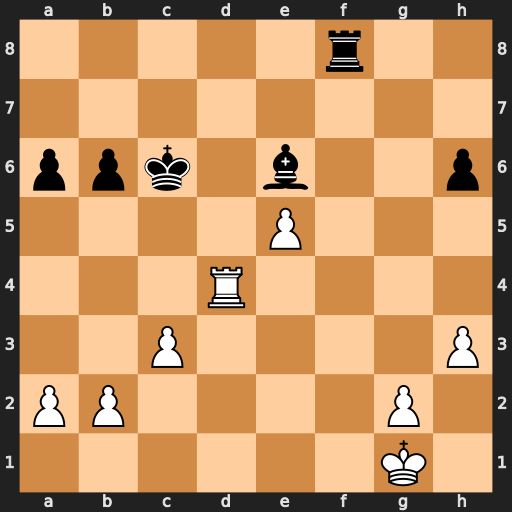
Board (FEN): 5r2/8/ppk1b2p/4P3/3R4/2P4P/PP4P1/6K1
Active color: w
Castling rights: -
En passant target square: -
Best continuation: Rd6+ Kc7 Rxe6